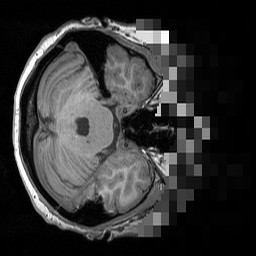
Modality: T1w
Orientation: axial
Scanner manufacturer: siemens
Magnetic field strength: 3 T
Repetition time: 1.5 s
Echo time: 0.00291 s